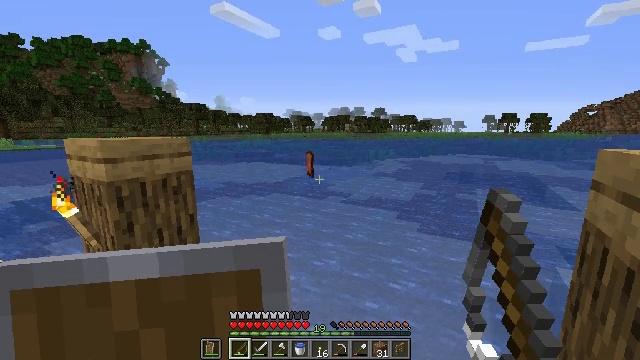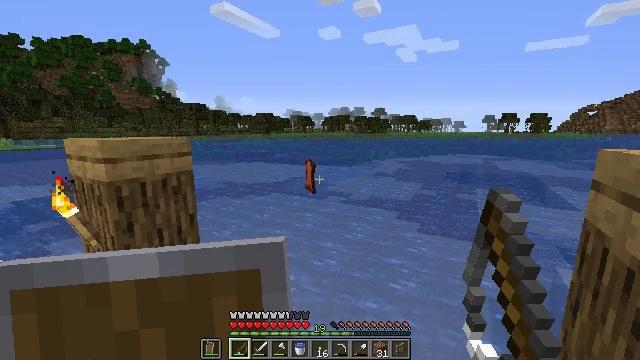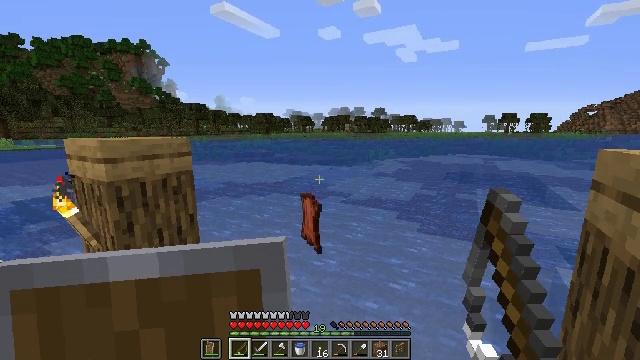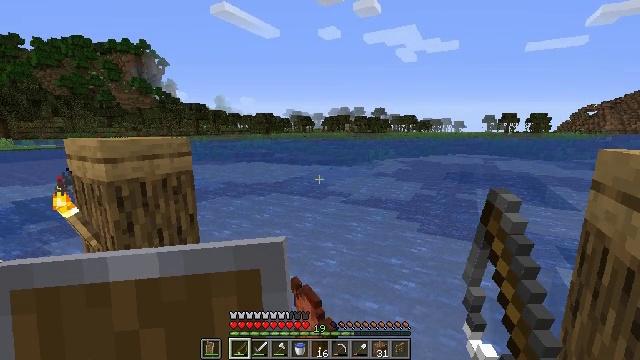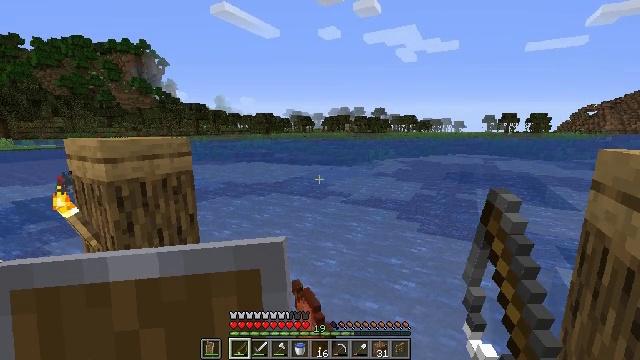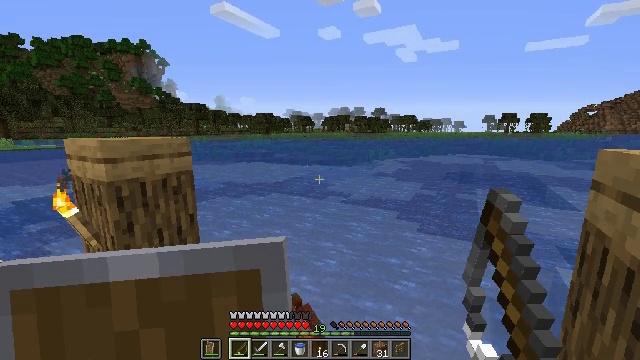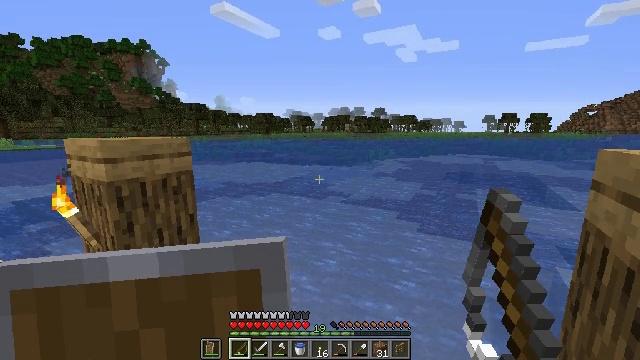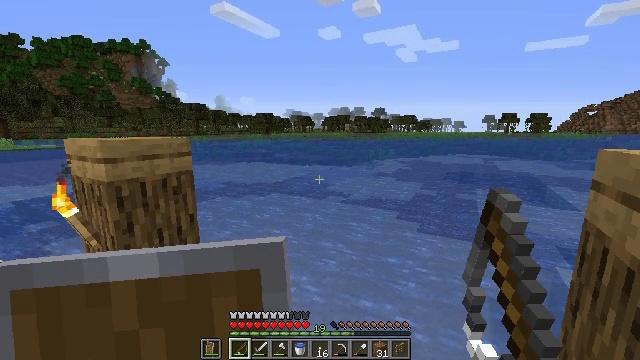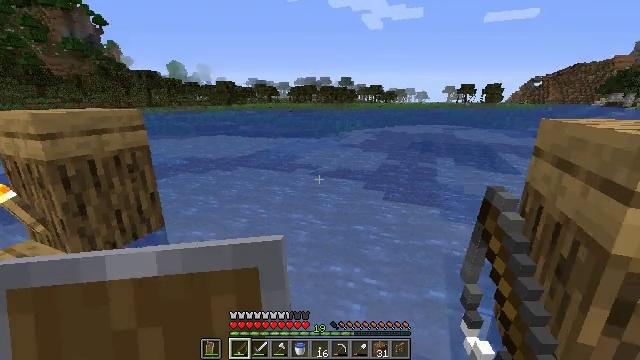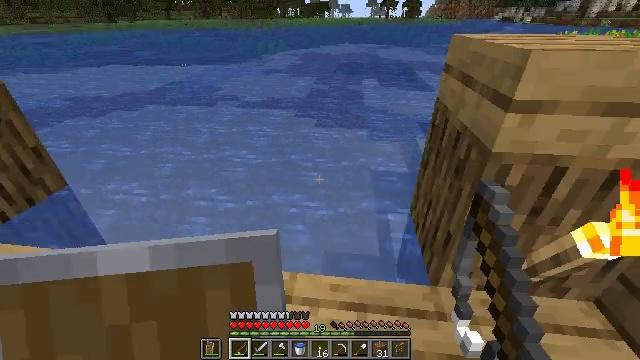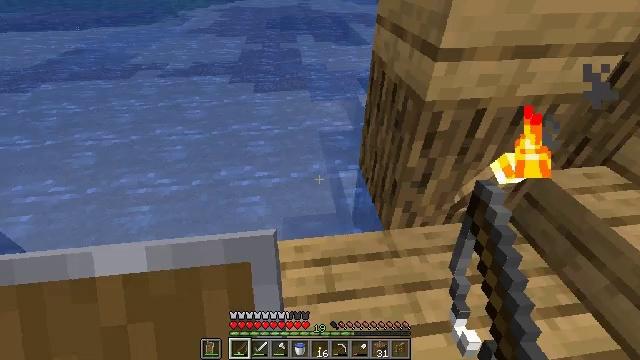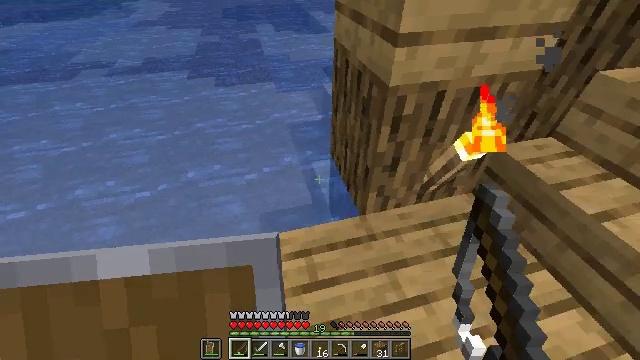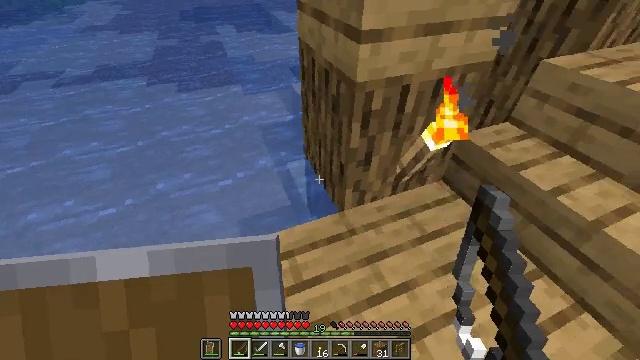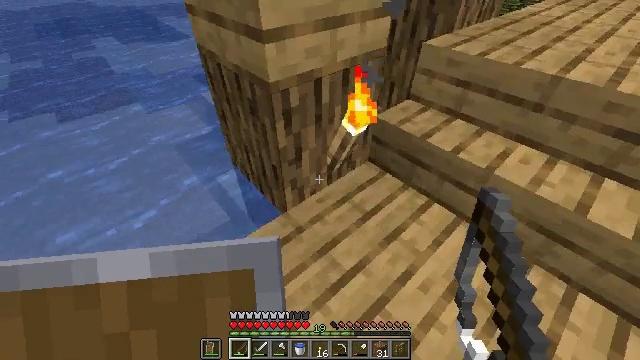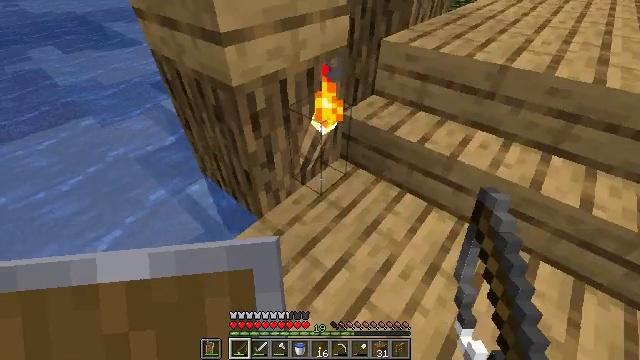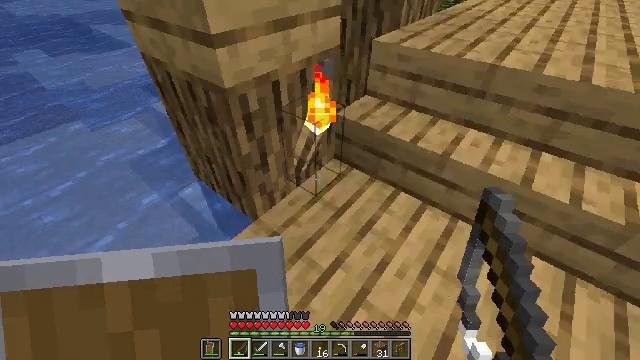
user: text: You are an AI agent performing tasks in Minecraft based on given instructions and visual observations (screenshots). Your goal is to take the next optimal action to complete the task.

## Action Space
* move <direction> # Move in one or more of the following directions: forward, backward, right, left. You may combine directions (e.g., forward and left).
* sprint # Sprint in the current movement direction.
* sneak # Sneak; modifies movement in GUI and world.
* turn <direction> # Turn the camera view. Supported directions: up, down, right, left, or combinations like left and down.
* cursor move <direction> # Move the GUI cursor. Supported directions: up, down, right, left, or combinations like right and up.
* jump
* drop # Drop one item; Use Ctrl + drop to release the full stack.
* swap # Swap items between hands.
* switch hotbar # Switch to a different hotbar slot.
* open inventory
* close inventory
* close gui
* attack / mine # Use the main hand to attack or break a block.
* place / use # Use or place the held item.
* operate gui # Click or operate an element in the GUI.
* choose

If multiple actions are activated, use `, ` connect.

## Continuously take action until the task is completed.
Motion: motion action
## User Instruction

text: Break the spruce sapling to collect it.
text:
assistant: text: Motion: no_op
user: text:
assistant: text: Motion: no_op
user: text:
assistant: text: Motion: no_op
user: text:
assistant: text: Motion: no_op
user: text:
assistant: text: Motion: no_op
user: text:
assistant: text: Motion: no_op
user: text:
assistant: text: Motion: no_op
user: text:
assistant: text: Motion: turn right and down
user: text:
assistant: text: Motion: turn right and down
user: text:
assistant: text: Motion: turn right and down
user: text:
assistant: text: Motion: turn right and down
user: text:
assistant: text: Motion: turn right
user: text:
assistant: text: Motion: turn right
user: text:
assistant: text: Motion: turn right
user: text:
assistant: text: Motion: turn right
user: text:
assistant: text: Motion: turn right, open inventory
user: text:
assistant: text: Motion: open inventory
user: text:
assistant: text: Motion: open inventory
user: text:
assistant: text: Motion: open inventory
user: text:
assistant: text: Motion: no_op
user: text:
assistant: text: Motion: no_op
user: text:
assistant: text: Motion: no_op
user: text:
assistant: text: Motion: no_op
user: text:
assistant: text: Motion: cursor move right
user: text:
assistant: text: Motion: cursor move right
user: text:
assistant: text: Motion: cursor move right
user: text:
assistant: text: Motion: cursor move right
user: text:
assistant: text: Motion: no_op
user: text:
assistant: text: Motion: no_op
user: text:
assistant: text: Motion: no_op